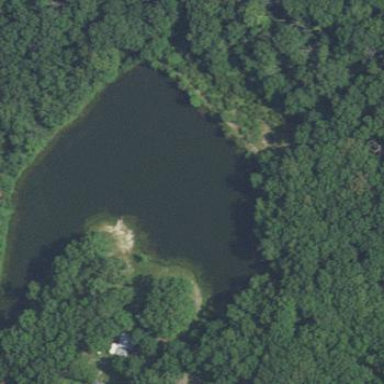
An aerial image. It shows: Serene lake surrounded by nature.